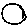
Label: moon